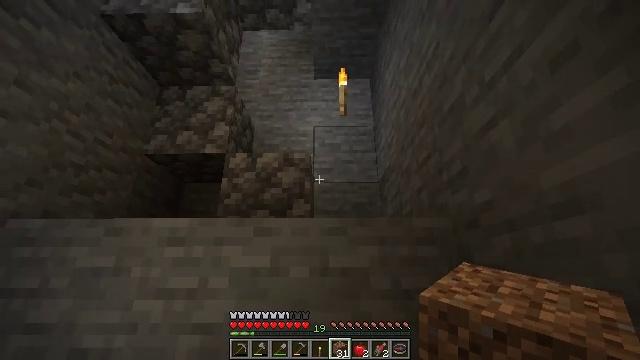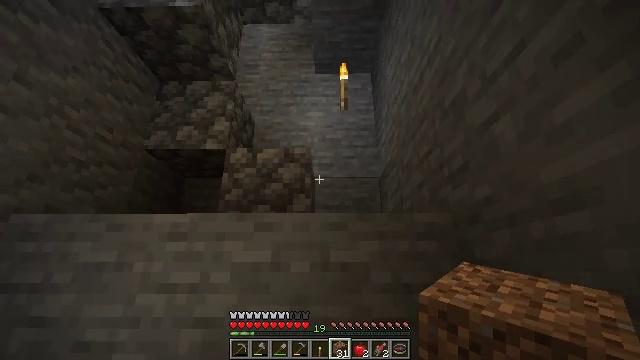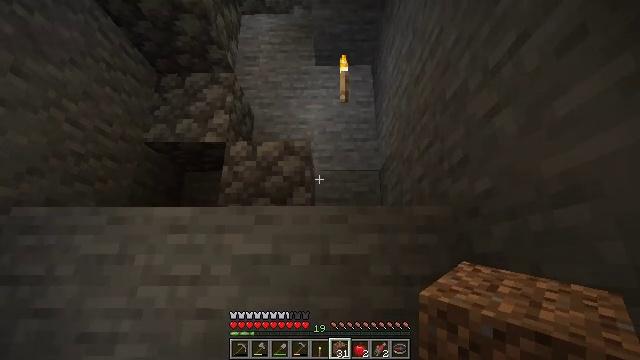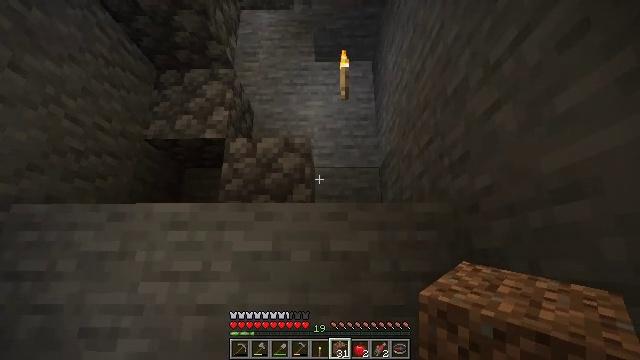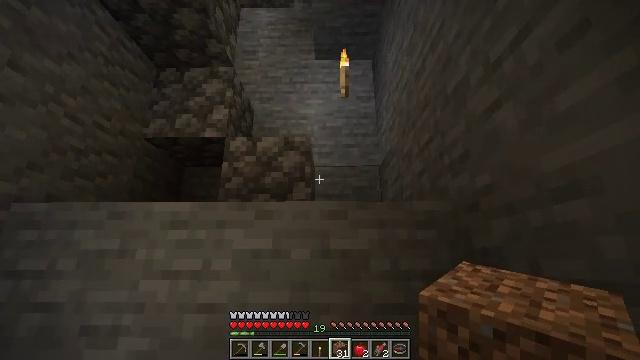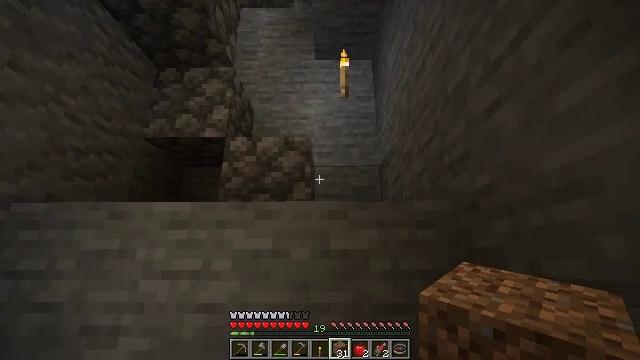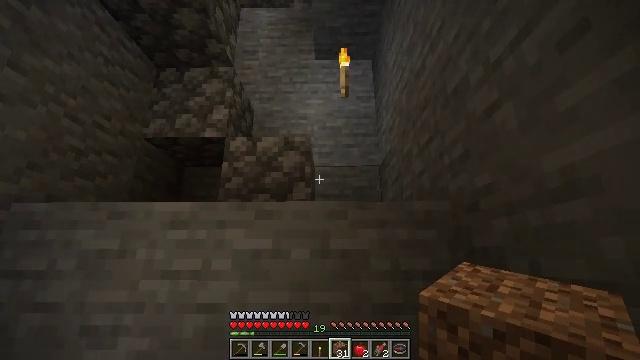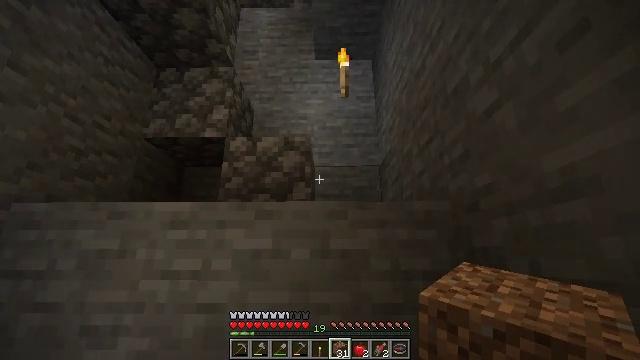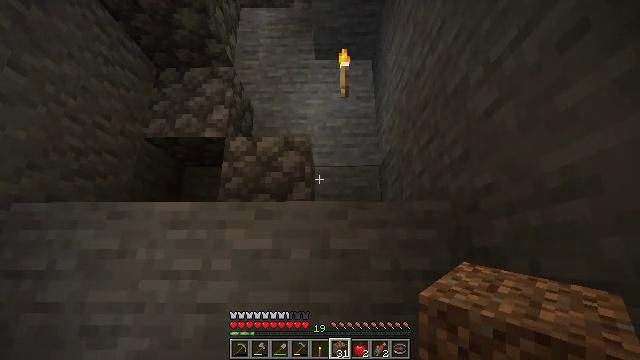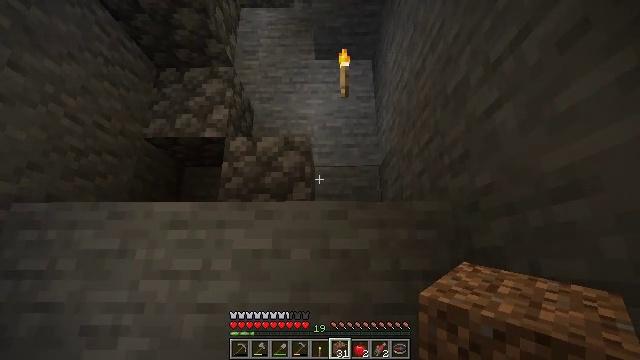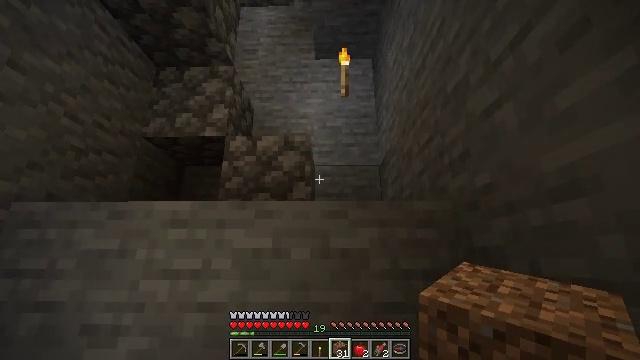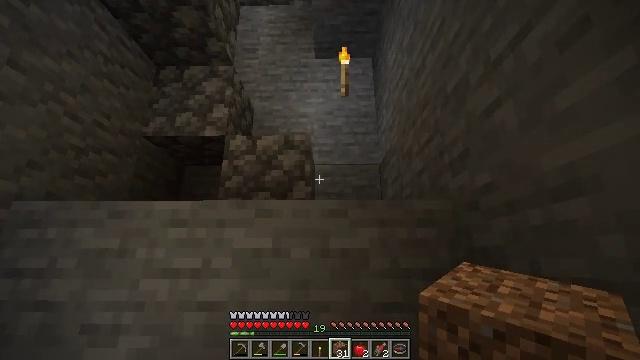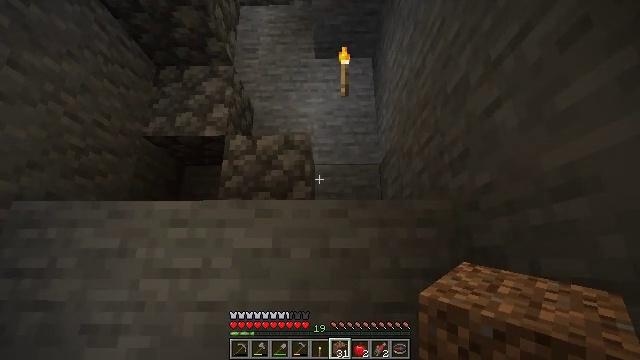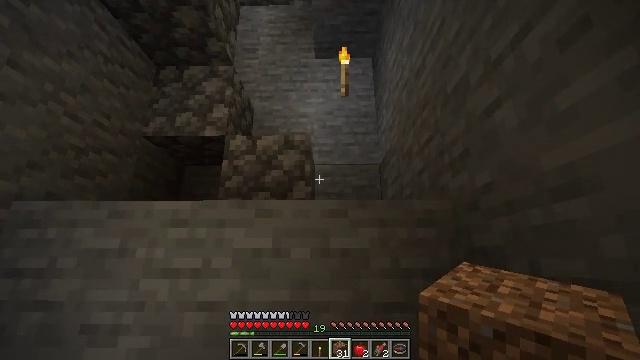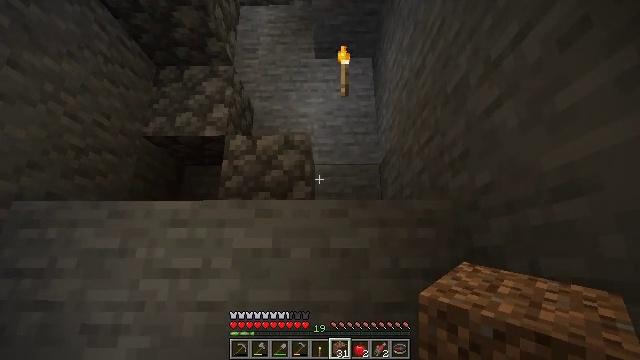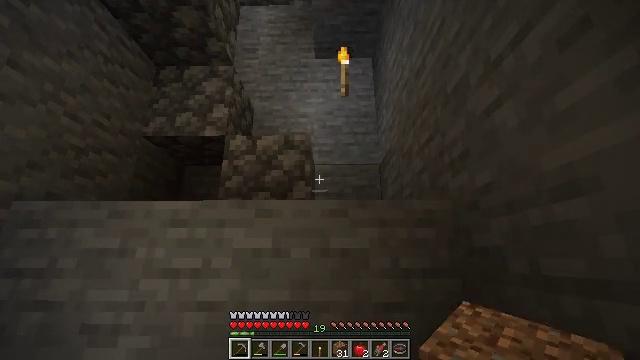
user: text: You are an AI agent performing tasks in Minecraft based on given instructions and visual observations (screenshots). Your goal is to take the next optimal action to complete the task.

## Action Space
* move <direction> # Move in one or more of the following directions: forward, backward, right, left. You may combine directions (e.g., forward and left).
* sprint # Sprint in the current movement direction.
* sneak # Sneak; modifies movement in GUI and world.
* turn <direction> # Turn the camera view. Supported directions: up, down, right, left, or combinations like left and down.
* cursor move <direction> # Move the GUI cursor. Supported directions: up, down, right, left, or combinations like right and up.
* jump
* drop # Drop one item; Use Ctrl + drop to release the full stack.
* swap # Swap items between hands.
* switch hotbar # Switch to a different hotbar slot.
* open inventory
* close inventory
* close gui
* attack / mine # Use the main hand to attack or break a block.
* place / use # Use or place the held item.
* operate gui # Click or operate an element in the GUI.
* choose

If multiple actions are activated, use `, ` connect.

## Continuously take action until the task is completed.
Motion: motion action
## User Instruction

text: Destroy the wheat to collect it.
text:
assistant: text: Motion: turn down
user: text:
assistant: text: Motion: turn down
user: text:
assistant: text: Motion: no_op
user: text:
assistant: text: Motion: no_op
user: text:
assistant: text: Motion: no_op
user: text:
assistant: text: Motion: no_op
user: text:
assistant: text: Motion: no_op
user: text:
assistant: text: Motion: no_op
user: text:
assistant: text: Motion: no_op
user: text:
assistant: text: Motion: no_op
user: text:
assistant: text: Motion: no_op
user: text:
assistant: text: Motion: no_op
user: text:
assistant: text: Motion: no_op
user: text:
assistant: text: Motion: no_op
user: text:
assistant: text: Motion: switch to hotbar 1
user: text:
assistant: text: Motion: switch to hotbar 1
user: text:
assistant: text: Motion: switch to hotbar 1
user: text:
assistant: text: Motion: no_op
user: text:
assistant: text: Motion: no_op
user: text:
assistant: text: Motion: no_op
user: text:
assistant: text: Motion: no_op
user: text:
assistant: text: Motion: no_op
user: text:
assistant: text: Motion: no_op
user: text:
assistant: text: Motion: no_op
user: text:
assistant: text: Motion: move forward
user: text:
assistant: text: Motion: move forward
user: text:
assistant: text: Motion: move forward, turn right and down
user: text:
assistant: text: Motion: move forward, turn right and down
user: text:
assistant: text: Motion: move forward, turn right and down
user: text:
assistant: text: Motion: move forward, turn right and down, jump